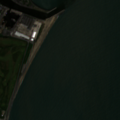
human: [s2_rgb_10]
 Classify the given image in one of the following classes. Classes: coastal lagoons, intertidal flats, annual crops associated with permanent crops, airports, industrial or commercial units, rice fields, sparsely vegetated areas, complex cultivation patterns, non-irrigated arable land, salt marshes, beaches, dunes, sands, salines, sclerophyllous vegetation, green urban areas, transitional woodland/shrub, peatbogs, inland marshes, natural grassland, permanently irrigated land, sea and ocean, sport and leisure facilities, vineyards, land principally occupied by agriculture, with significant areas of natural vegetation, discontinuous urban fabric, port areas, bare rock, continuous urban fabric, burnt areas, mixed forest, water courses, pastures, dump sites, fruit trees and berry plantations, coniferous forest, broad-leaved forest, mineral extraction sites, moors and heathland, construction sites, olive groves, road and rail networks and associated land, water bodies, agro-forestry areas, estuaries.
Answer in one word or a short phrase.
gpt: continuous urban fabric, port areas, mineral extraction sites, sport and leisure facilities, sea and ocean